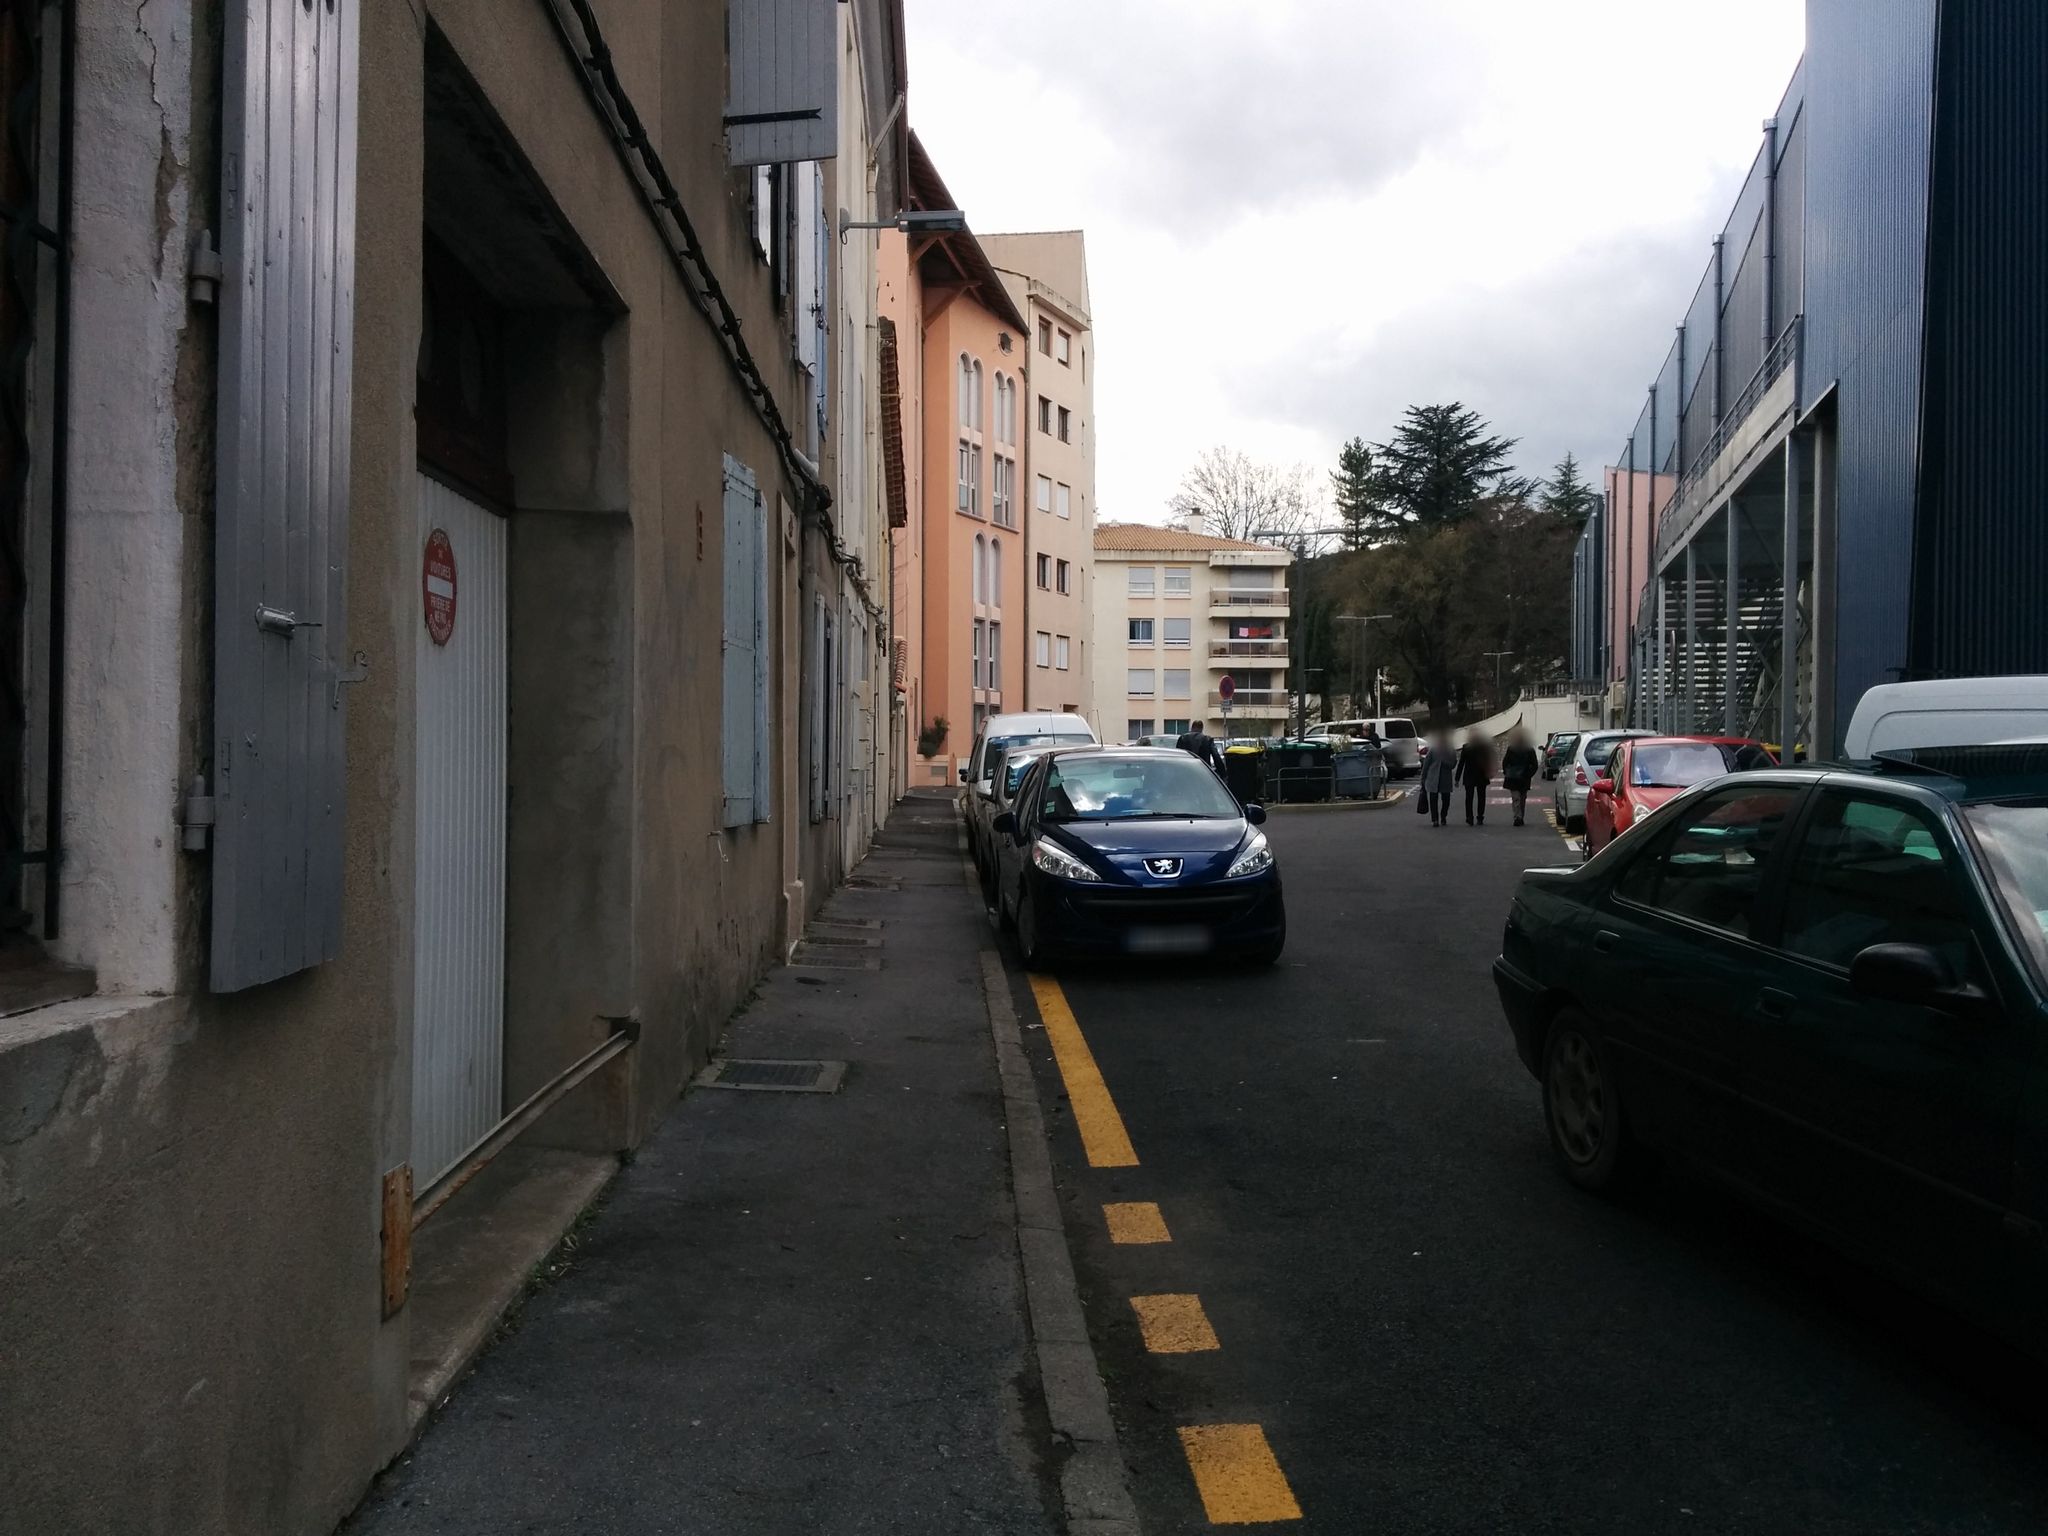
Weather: cloudy
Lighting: day
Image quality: good
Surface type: walking surface
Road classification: steps, footway, living_street
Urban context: dense urban cluster
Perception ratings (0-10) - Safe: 5.36, Lively: 8.78, Beautiful: 5.4, Boring: 0.85, Depressing: 3.64, Wealthy: 4.71